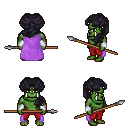
a pixel art fantasy rpg character, male body template, orc, green skin, lavender cape, red pants, raven princess hairstyle, white cloth bracers, spear, four views (front, back, left, right), 2x2 character sprite sheet, small pixel art, hard edges, no anti-aliasing